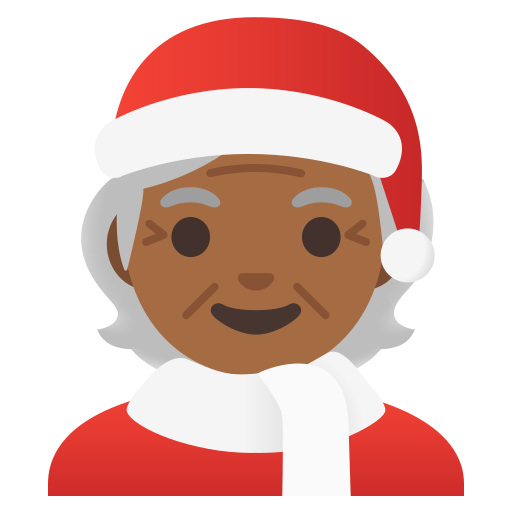
Emoji: 🧑🏾‍🎄